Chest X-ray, PA view. Patient: 31 years old, sex M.
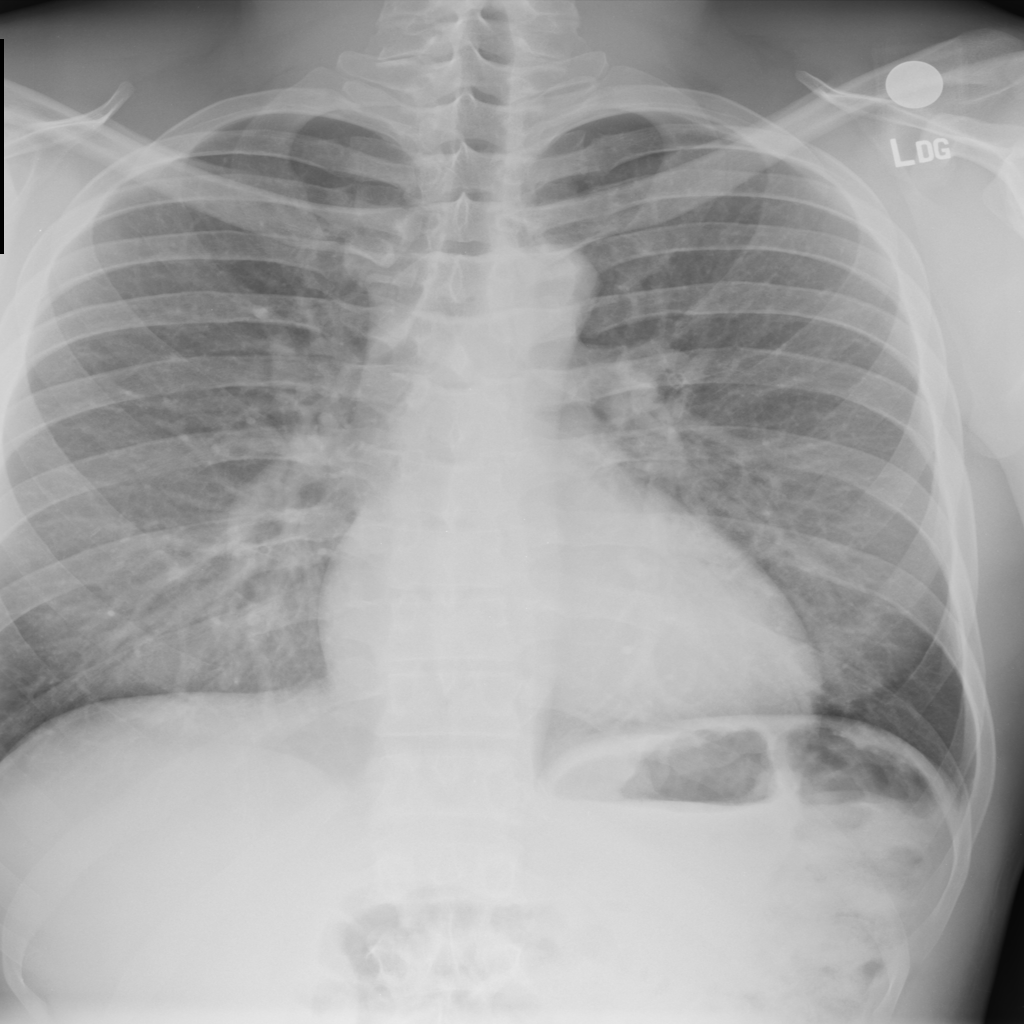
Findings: No Finding